Field crop: maize
Growth stage: 2
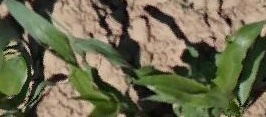
Species: maize